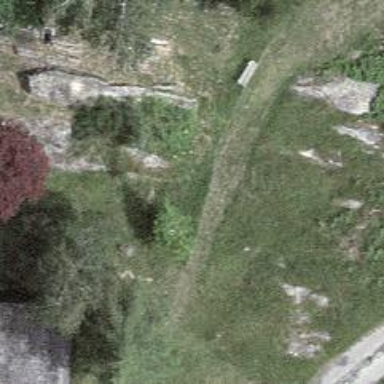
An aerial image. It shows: Brown bench in the vicinity.